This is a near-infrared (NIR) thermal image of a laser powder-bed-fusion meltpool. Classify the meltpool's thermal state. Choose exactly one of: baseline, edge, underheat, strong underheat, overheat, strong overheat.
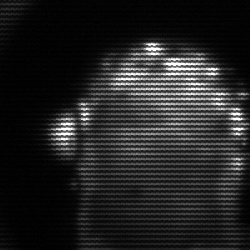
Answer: baseline